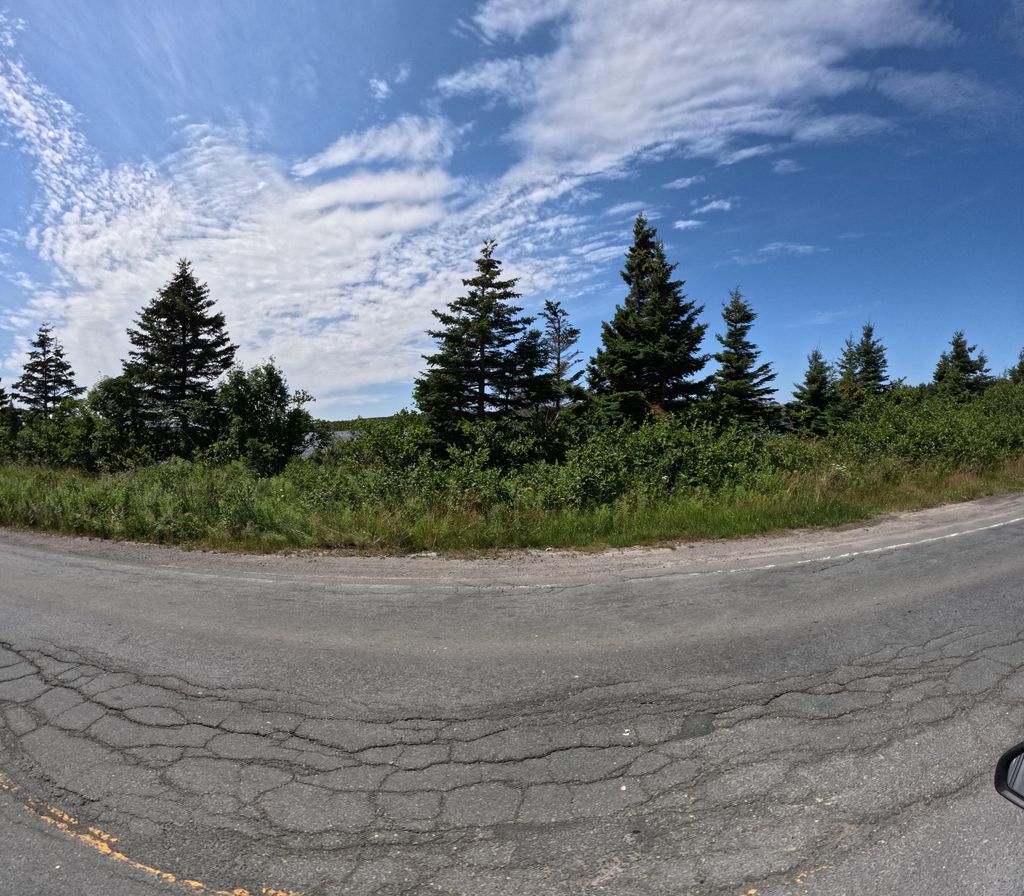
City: st_johns